Interaction volume radius: 5 \u00c5
Interaction volume height: 20 \u00c5
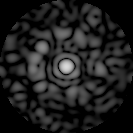
Disorder parameter: 0.8369